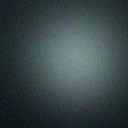
Screen state: off